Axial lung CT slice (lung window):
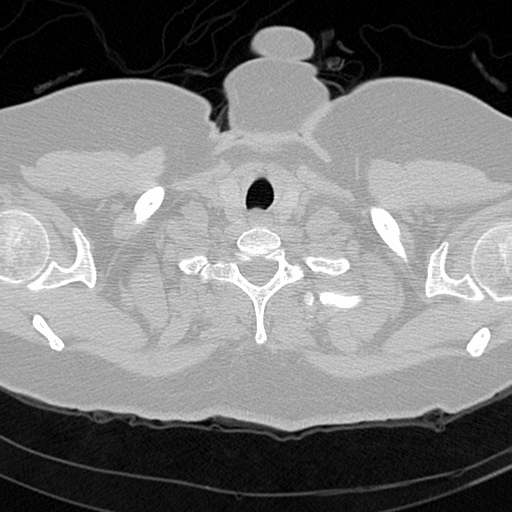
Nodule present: no